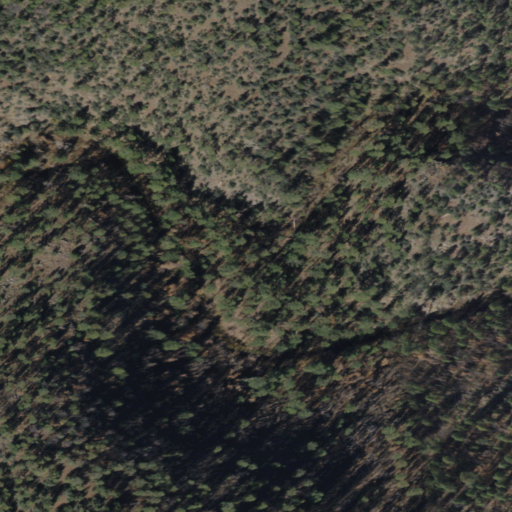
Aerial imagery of valley in Arizona named Mountain Lion Canyon containing evergreen forest and shrub